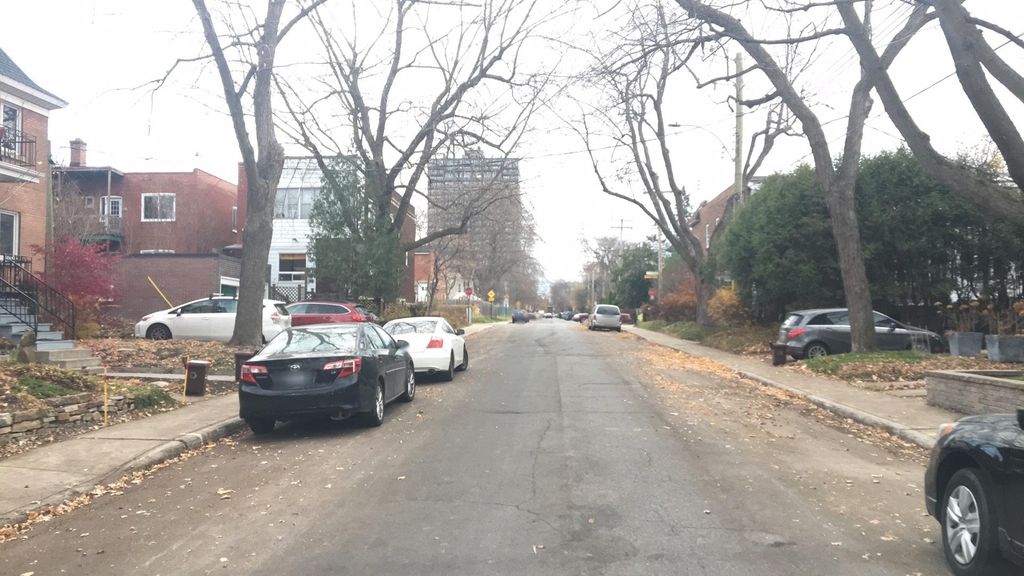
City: montreal